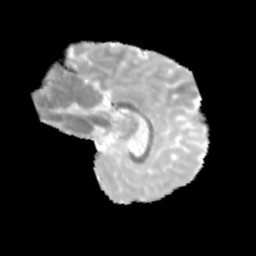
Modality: MD
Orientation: sagittal
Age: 10
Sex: male
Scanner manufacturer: siemens
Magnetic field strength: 3 T
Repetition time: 3.8 s
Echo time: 0.07 s